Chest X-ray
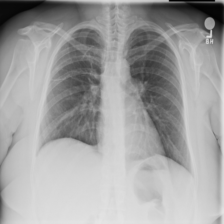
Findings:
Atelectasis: negative
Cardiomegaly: negative
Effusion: negative
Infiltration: negative
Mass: negative
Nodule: negative
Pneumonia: negative
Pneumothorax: negative
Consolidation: negative
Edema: negative
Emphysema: negative
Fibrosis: negative
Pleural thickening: negative
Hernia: negative